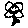
Label: flower